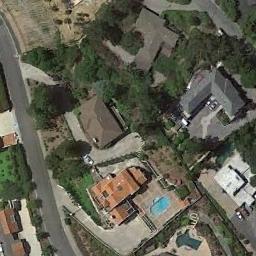
Label: residential